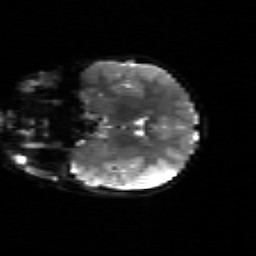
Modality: sbref
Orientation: coronal
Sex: male
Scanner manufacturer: siemens
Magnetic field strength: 3 T
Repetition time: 5 s
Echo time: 0.071 s